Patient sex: M
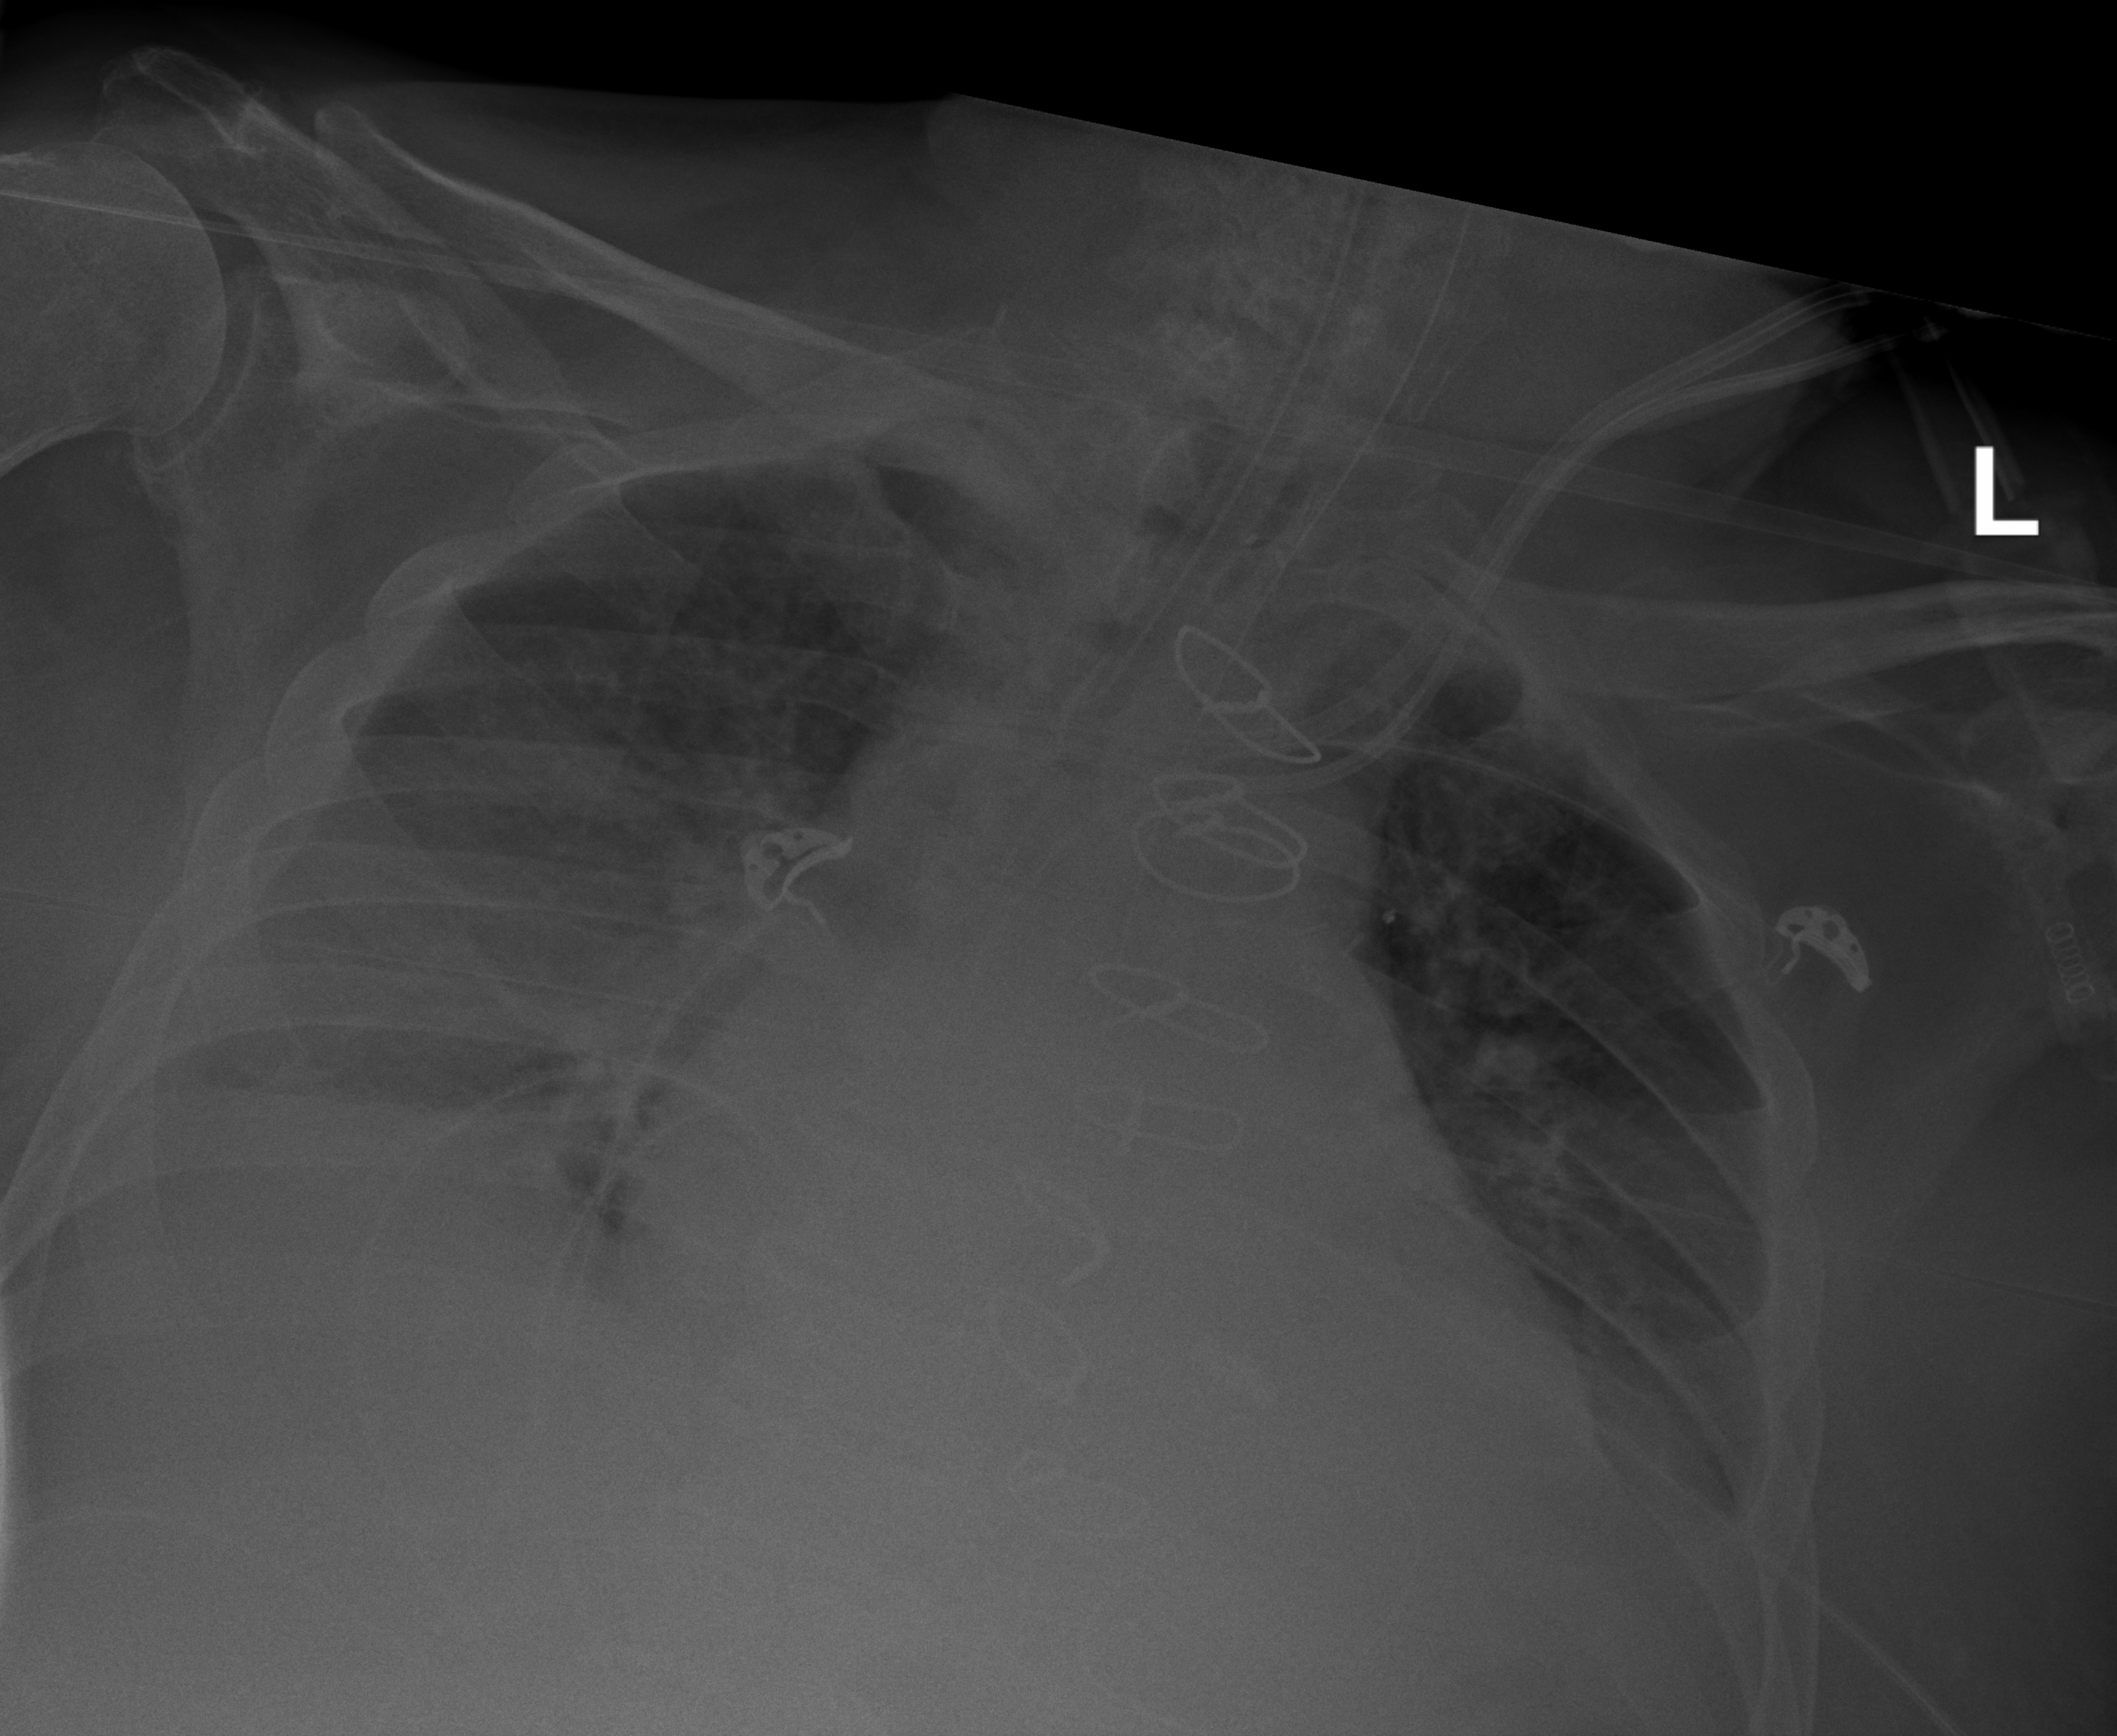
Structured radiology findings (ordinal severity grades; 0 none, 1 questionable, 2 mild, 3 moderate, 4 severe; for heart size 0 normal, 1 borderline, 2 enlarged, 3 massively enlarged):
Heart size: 2
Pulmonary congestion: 2
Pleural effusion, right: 3
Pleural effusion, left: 2
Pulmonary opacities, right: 2
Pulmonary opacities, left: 2
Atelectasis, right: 3
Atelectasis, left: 2